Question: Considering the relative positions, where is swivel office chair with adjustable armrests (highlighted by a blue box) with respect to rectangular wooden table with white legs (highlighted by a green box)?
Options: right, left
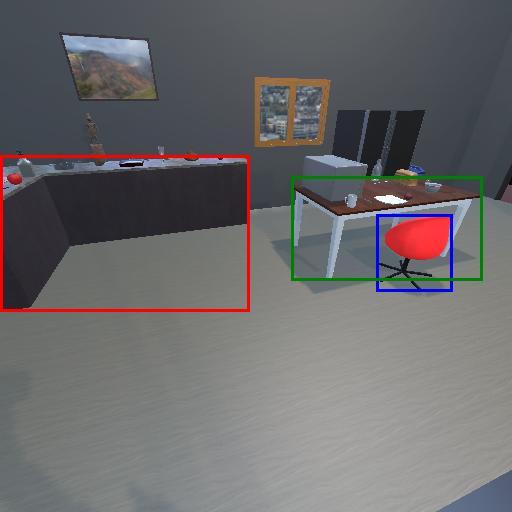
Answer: right